Field crop: tomato
Growth stage: 1
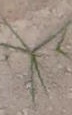
Species: cyperus